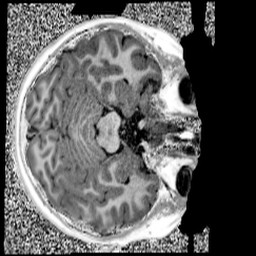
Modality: UNIT1
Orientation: axial
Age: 9
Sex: female
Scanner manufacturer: siemens
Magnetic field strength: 3 T
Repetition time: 4 s
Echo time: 0.00299 s